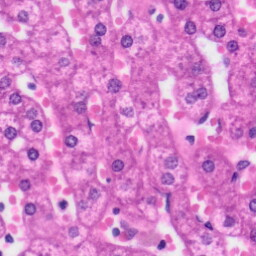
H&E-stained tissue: Liver